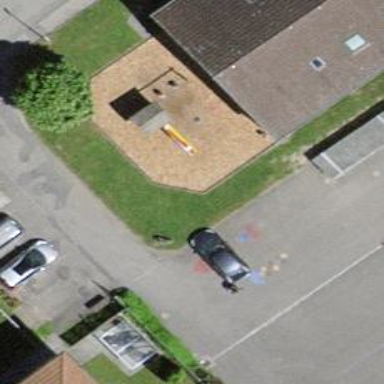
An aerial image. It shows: School.